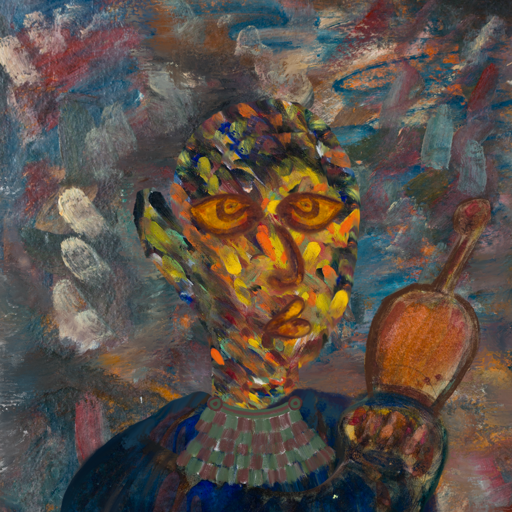
Background: Boggyland, Head And Neck Side: An_Impression, Face Side: Comrade, Bust: Pipe, Hair Side: Blank, Head Accessory: Blank, Second Necklace: After_Raid, Necklace: Blank, Baby: Blank